Question: I am getting an analyser error showing a potential leak in the following code:
'''
- (void)viewDidLoad {
[super viewDidLoad];
mAngle = 0.0;
cligneBool = YES;
SoundManager *mSoundManager = [[SoundManager alloc] init];
[mSoundManager initOpenAL];
[mSoundManager loadSound:[[NSBundle mainBundle] pathForResource:@"bing.wav" ofType:nil] SoundKey:@"bing"];
[mSoundManager loadSound:[[NSBundle mainBundle] pathForResource:@"ding.wav" ofType:nil] SoundKey:@"ding"];
[mSoundManager loadSound:[[NSBundle mainBundle] pathForResource:@"click.wav" ofType:nil] SoundKey:@"click"];
[mSoundManager loadSound:[[NSBundle mainBundle] pathForResource:@"die.wav" ofType:nil] SoundKey:@"die"];
[mSoundManager loadSound:[[NSBundle mainBundle] pathForResource:@"kaboom.wav" ofType:nil] SoundKey:@"kaboom"];
[mSoundManager loadMusic:@"Musique - Finale.mp3" MusicKey:@"intro"];
[mSoundManager loadMusic:@"game_music01.wav" MusicKey:@"game01"];
[mSoundManager playMusic:@"intro" Loops:YES];
NSUserDefaults *userDefault = [NSUserDefaults standardUserDefaults];
NSString *volume = (NSString *)[userDefault objectForKey:@"volume"];
sunAnimate.center = CGPointMake(self.view.frame.size.width/2,self.view.frame.size.height/2);
if(volume == nil) {
[userDefault setValue:@"1.0" forKey:@"volume"];
} else {
float mVolume = [volume floatValue];
[mSoundManager setMusicVolume:mVolume];
}
[self sunTurn];
[NSTimer scheduledTimerWithTimeInterval:3.10 target:self selector:@selector(cligne) userInfo:nil repeats:YES];
}
'''

Can anyone see the problem with the above set of code?
This is my last error in the app code, so any help clearing this one would be appreciated!
Thanks!
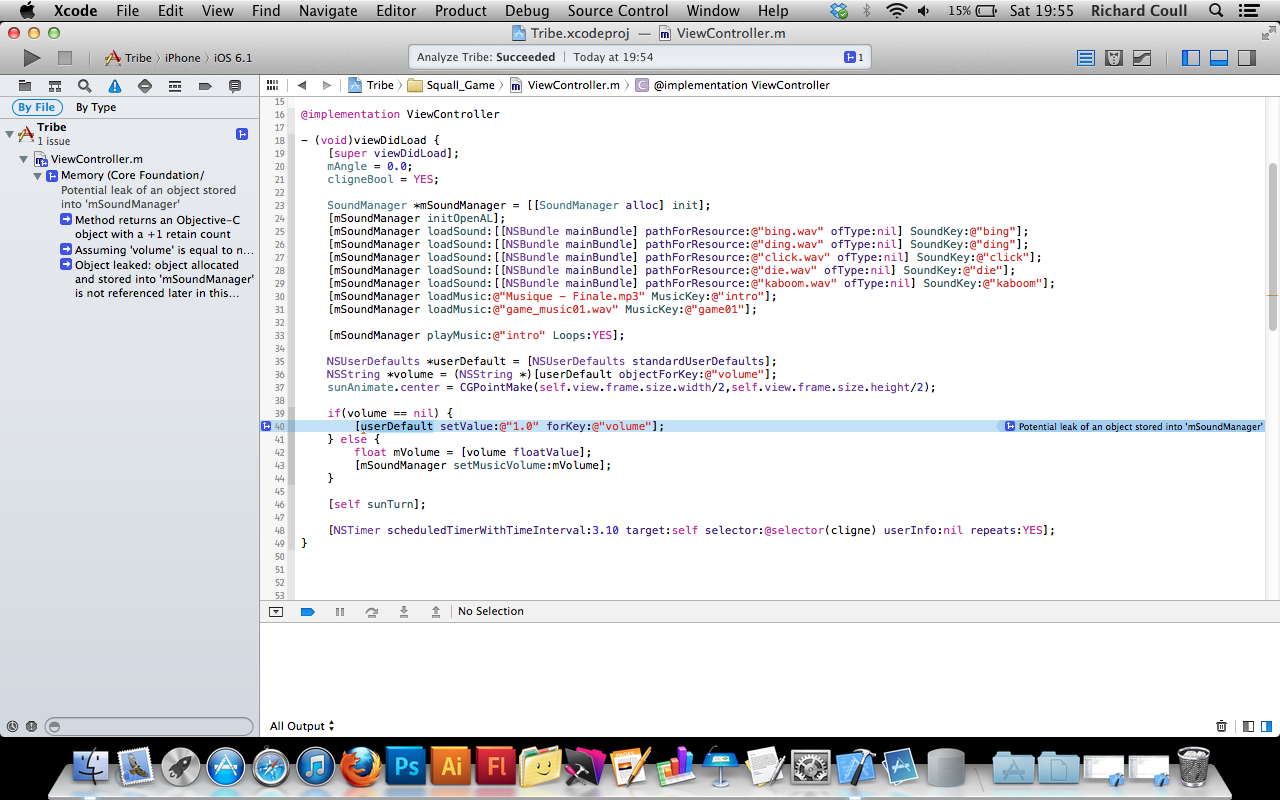
Answer: I guess you are not using ARC, if that is the case you are not releasing mSoundManager.
Either use ARC (Best choice) or 'release' mSoundManager (Not so good choice).
Here is what you get by clicking on the right blue indicator: